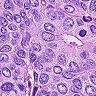
Metastatic tissue present: yes